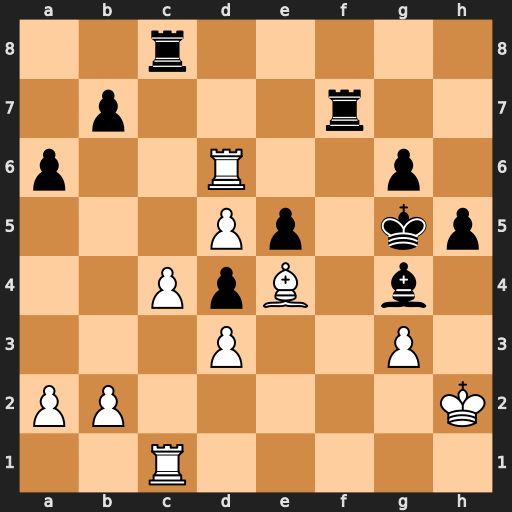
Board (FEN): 2r5/1p3r2/p2R2p1/3Pp1kp/2PpB1b1/3P2P1/PP5K/2R5
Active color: w
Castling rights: -
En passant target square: -
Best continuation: Rxg6#